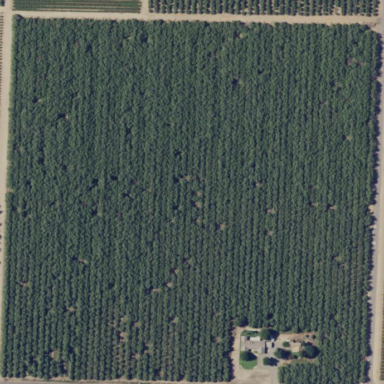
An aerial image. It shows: Orchard filled with almond trees.